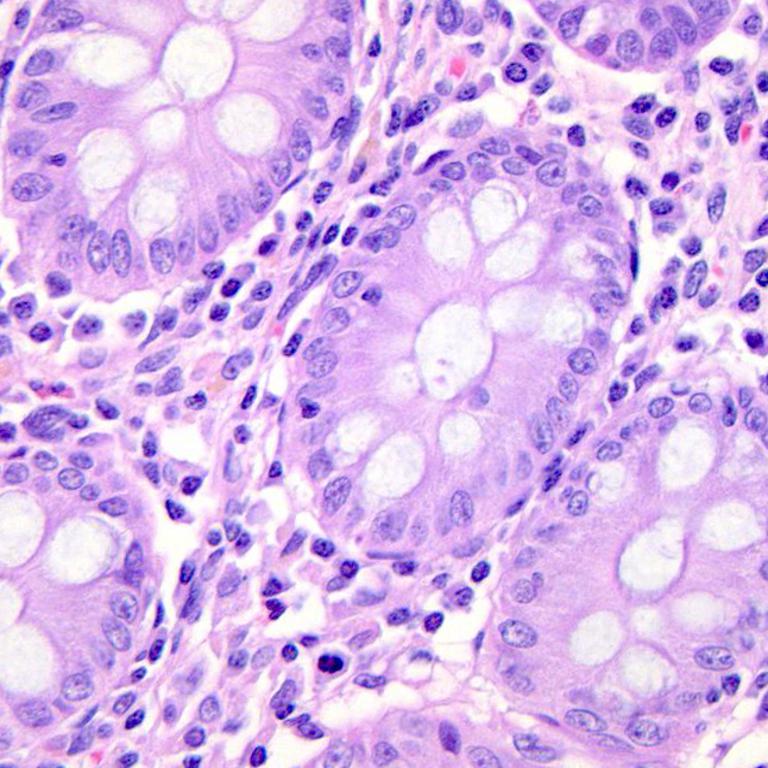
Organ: colon
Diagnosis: benign